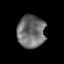
Tissue: prostate
Cell type: T cells
Senescence score: 0.3459
Nuclear area (px): 888
Mean DAPI intensity: 110.005